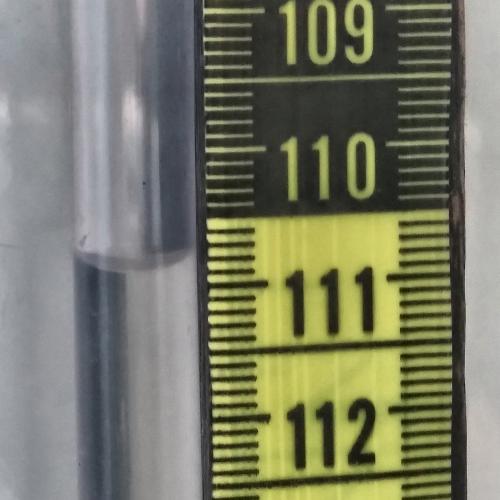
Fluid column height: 110.8 cm